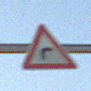
Verkehrszeichen: KurveRechts
Umgebung: Outdoor, Special
Tageszeit: SunriseSunset
Wetter: Clear
Licht: Natural
Jahreszeit: NotSpecified
Kontrast: MediumContrast